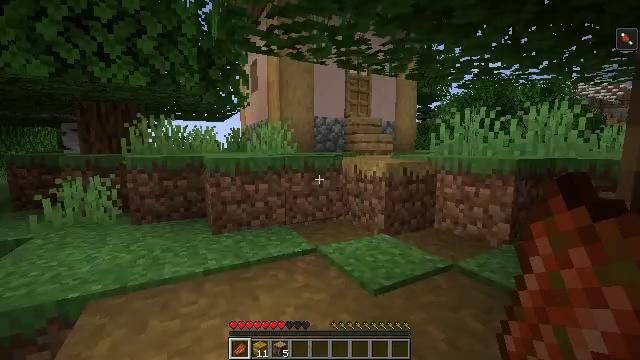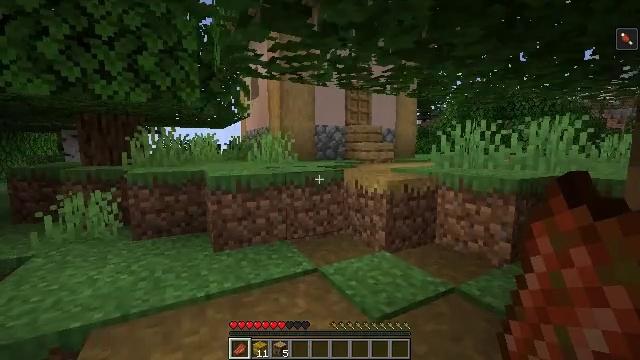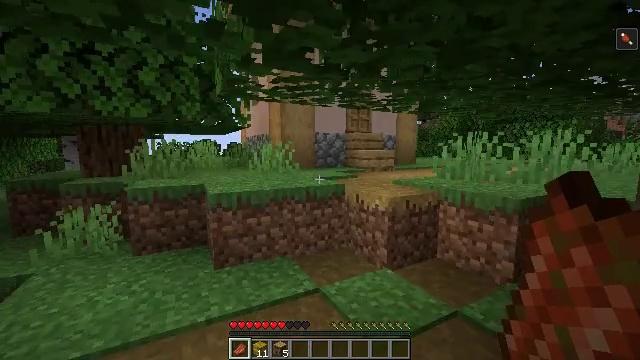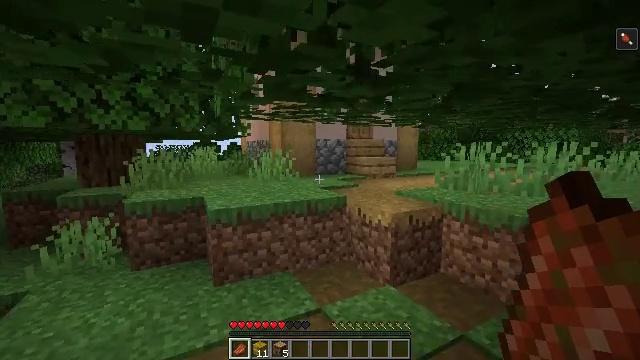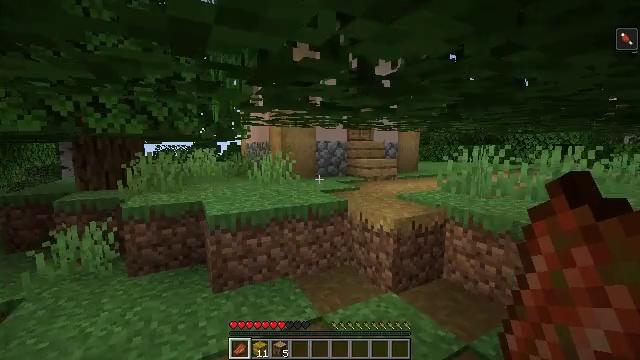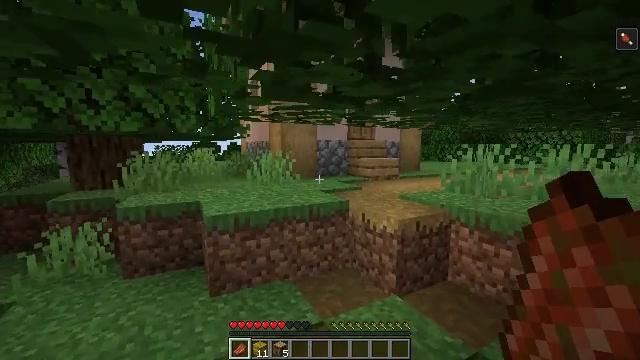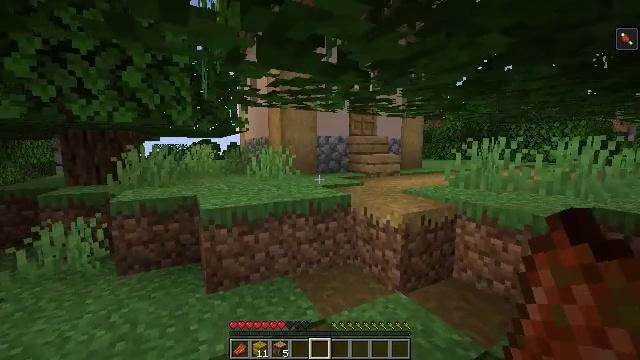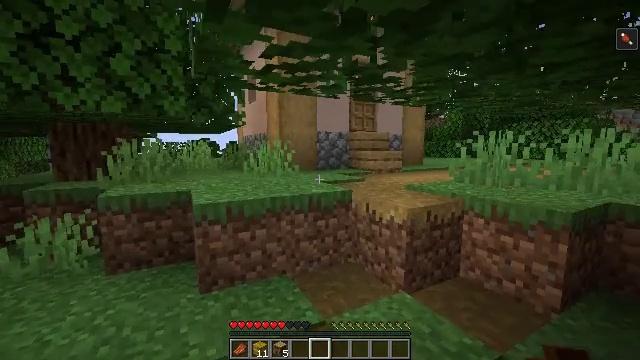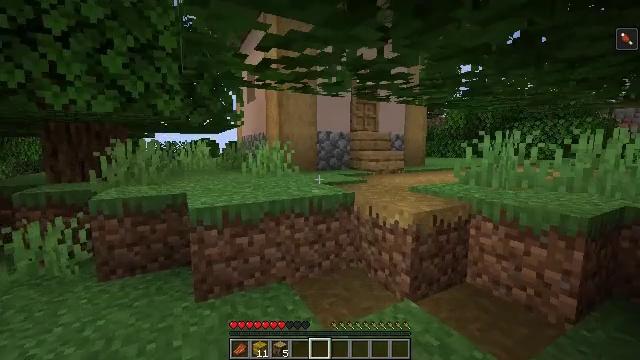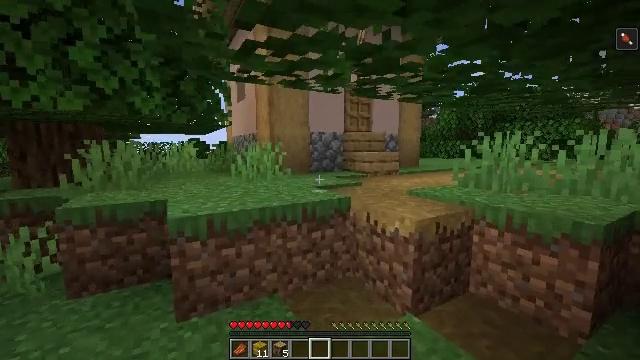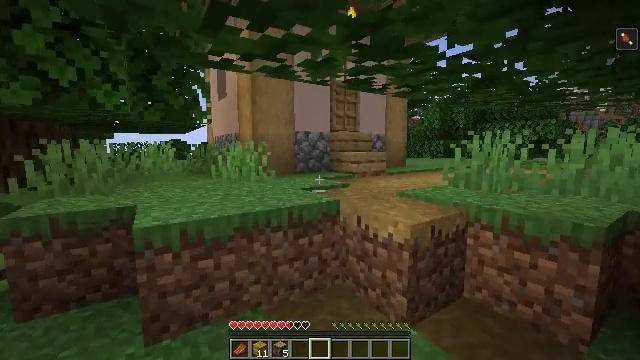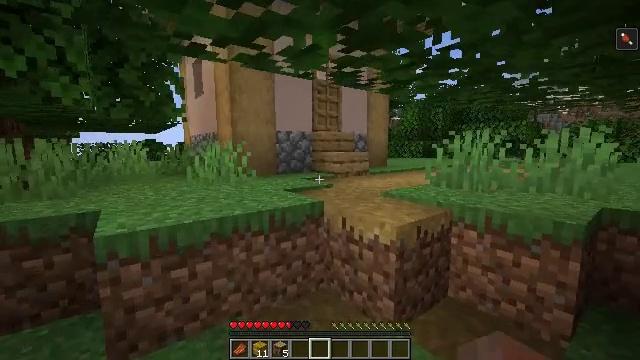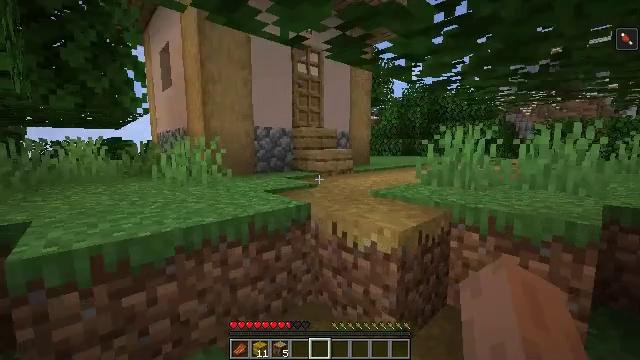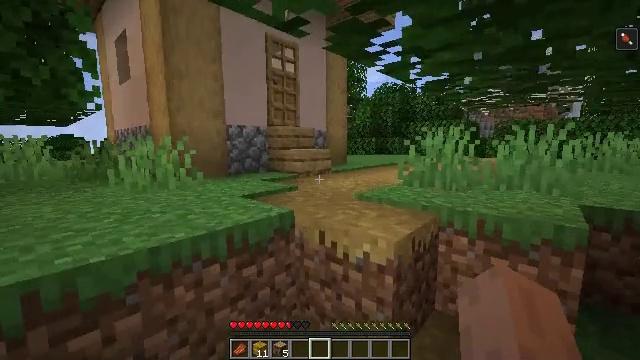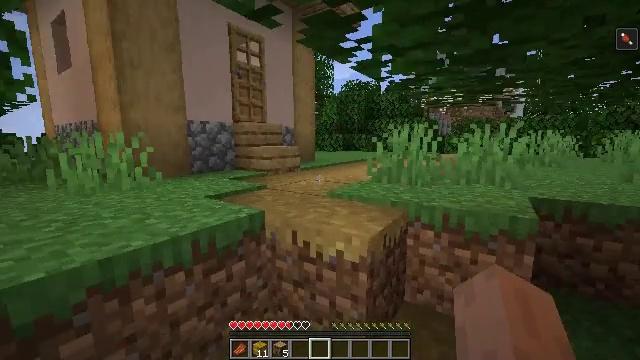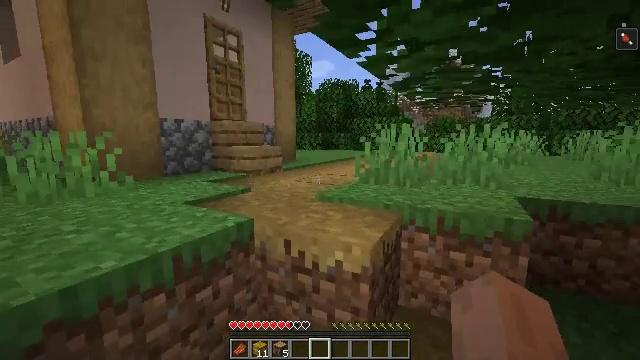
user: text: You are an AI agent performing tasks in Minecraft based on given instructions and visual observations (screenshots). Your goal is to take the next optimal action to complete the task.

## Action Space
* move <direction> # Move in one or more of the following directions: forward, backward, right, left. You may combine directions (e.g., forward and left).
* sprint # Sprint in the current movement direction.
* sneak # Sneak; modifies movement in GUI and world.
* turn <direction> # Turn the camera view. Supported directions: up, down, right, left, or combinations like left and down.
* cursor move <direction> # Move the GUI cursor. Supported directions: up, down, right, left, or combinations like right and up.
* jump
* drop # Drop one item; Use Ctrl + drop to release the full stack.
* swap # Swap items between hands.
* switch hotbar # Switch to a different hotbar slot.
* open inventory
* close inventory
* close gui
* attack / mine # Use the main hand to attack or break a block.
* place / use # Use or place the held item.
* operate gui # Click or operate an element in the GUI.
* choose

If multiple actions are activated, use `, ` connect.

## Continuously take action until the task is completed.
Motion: motion action
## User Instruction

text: Left click on the fletching table to mine it.
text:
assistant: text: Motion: move forward, use / place, jump
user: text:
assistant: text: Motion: move forward, use / place, jump
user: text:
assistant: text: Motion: move forward, use / place, jump
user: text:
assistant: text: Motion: move forward
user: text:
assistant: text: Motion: move forward
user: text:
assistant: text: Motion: move forward, switch to hotbar 5
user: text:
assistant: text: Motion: move forward, switch to hotbar 5
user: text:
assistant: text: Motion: move forward, switch to hotbar 5
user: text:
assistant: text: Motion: move forward, turn right, switch to hotbar 5
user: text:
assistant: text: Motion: move forward, turn right, switch to hotbar 5
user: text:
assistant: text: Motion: move forward, turn right
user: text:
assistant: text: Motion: move forward and move left, turn right
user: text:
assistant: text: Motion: move forward and move left, turn right
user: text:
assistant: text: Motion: move forward and move left, turn right
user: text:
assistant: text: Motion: move forward and move left, turn right
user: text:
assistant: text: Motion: move forward and move left, turn right
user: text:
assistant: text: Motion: move forward and move left
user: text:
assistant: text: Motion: move forward and move left
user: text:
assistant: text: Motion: move forward
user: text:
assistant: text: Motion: move forward
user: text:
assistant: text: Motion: move forward, turn right
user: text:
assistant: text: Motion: move forward, turn right, jump
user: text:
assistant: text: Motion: move forward, turn right, jump
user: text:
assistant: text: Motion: move forward, turn right, jump
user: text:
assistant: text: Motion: move forward, jump
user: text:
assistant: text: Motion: move forward, jump
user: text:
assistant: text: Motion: move forward, turn down
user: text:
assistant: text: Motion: move forward
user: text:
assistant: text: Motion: move forward, turn right and up
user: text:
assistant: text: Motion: move forward, turn right